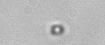
Label: nanoplankton_mix